Field crop: maize
Growth stage: 2
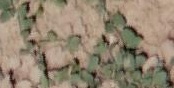
Species: convolvulus